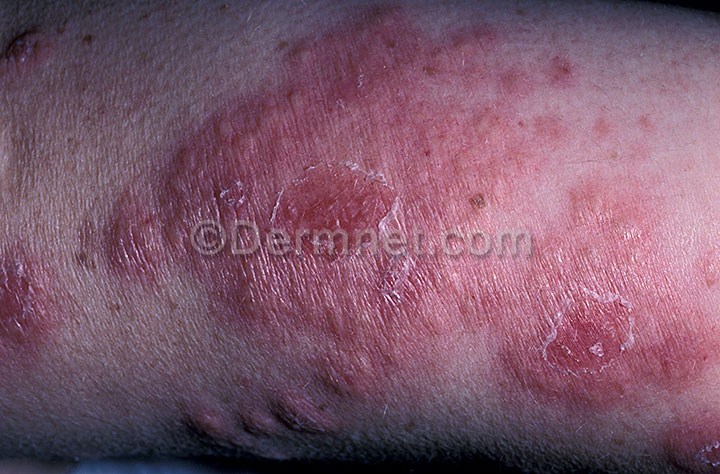
Disease: Vasculitis Photos